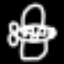
Label: airplane